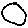
Label: circle